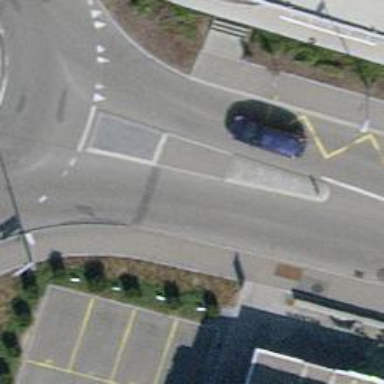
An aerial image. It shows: Public transport stop position.